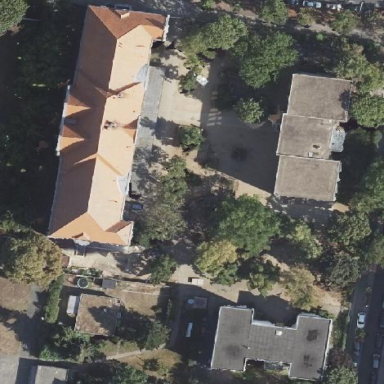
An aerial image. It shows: School.